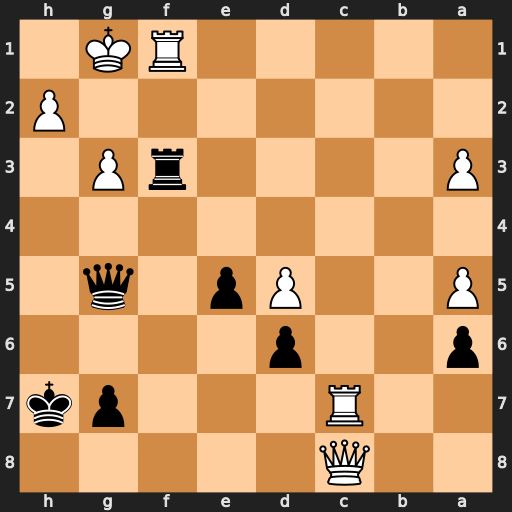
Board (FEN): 2Q5/2R3pk/p2p4/P2Pp1q1/8/P4rP1/7P/5RK1
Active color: b
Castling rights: -
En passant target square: -
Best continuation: Qe3+ Kg2 Qe2+ Kh3 Qxf1+ Kh4 Rf6